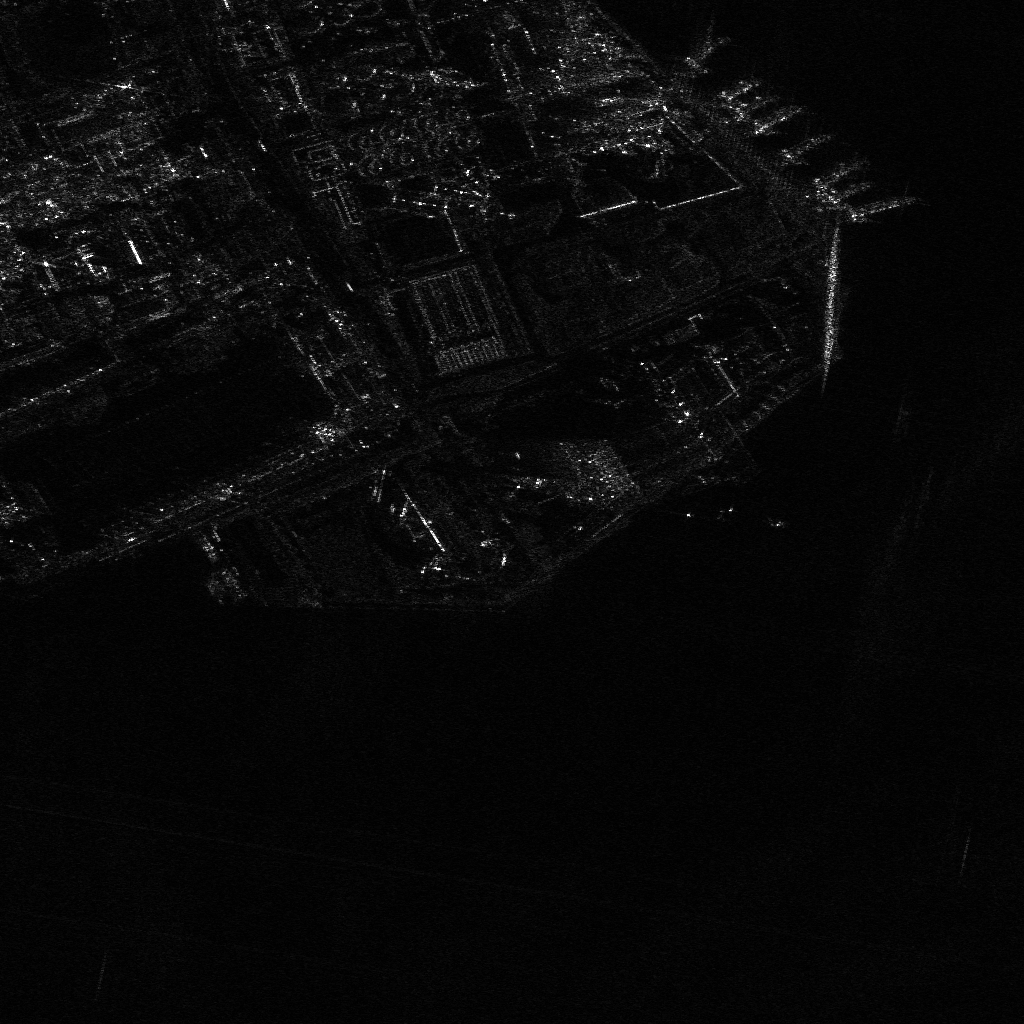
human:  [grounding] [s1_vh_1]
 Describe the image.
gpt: In the satellite image, there is  <ref>2 medium container </ref> <box>[[18, 52, 22, 54, 57], [20, 56, 24, 57, 57]]</box> located at left,  <ref>1 medium container </ref> <box>[[67, 2, 69, 7, 53]]</box> located at top,  <ref>7 medium container </ref> <box>[[72, 7, 74, 12, 53], [70, 5, 72, 10, 53], [77, 11, 78, 17, 53], [74, 8, 76, 14, 53], [80, 14, 81, 20, 53], [81, 15, 83, 21, 53], [84, 16, 86, 23, 76]]</box> located at top right.